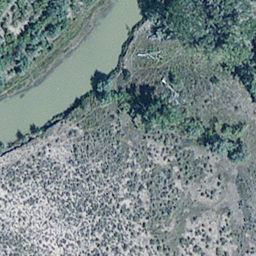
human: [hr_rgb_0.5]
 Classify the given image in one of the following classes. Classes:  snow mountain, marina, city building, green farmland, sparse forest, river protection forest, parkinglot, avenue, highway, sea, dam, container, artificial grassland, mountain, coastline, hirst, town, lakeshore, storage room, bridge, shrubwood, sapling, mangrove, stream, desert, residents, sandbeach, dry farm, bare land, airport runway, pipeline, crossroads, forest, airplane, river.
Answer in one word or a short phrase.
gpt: river